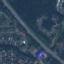
Land use / land cover: Highway